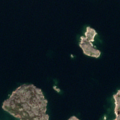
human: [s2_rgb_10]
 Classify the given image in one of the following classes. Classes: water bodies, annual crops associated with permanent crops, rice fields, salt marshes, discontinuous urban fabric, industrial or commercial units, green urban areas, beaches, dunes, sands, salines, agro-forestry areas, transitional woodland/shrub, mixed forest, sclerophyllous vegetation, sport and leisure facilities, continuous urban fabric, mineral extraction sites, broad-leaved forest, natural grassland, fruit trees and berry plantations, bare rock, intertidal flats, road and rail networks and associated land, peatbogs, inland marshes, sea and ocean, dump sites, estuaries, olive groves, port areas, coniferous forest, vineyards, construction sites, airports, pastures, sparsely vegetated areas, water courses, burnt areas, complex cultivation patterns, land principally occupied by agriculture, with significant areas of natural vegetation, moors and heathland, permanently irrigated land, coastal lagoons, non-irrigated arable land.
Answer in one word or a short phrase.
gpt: sea and ocean